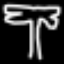
Label: palm tree